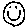
Label: smiley face